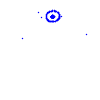
Particle: electron